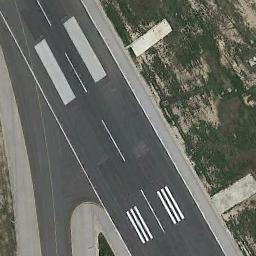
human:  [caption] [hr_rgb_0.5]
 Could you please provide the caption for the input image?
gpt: There are large green lawns next to the two crossing runways, With white short and thick markings on the runway .

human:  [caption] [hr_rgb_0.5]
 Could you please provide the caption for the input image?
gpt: The runway is on the bare land next to the grass .

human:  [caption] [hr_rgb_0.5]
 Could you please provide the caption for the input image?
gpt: The runway is surrounded by grass .

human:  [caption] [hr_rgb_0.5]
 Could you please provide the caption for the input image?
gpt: The runway goes through the lawn and several touchdown zone markings and aiming point markings are on the runway .

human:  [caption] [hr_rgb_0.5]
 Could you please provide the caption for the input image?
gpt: The runway is beside a green meadow .